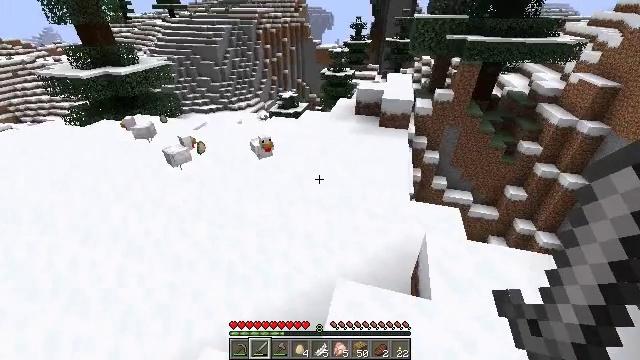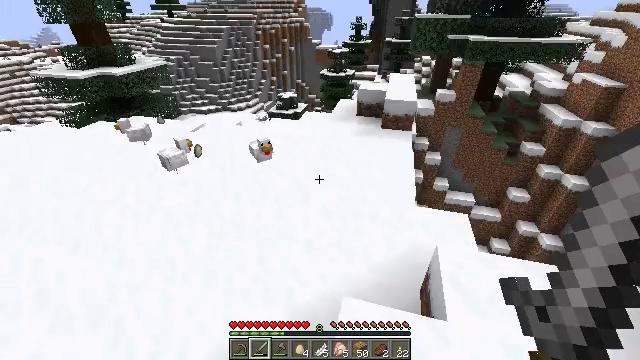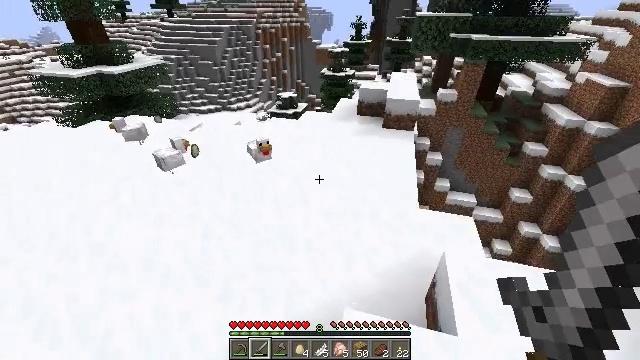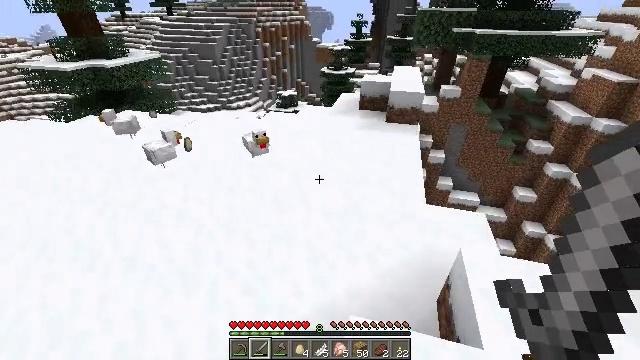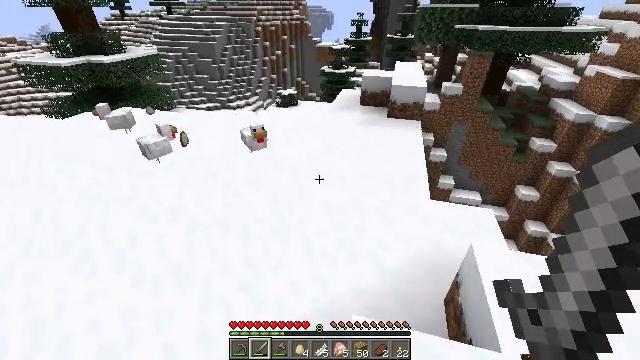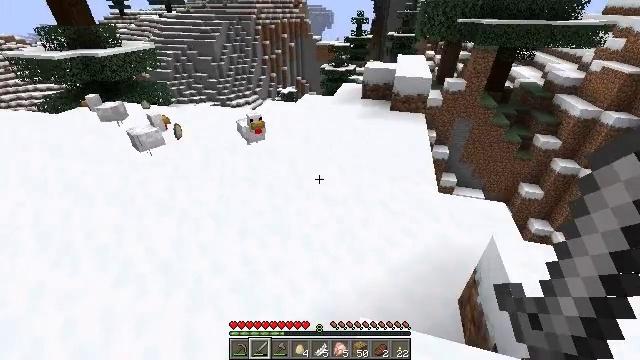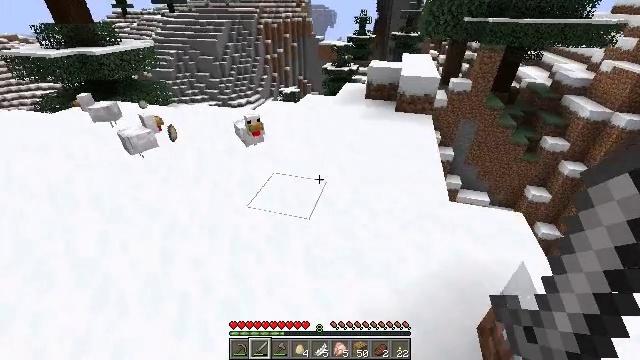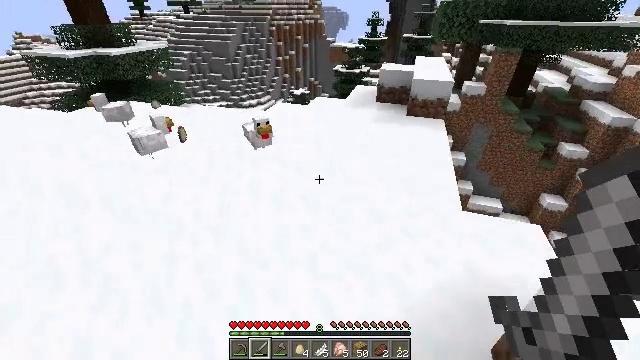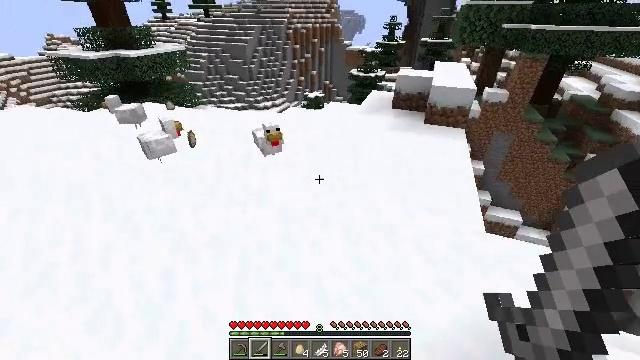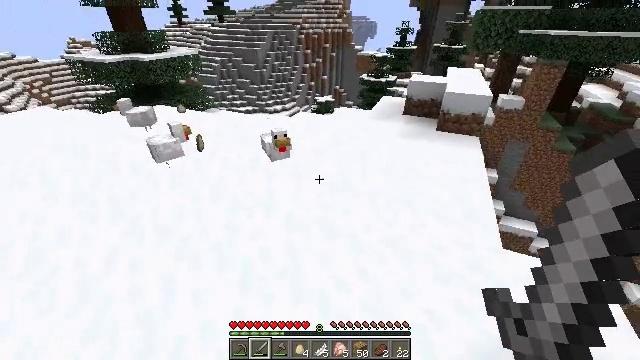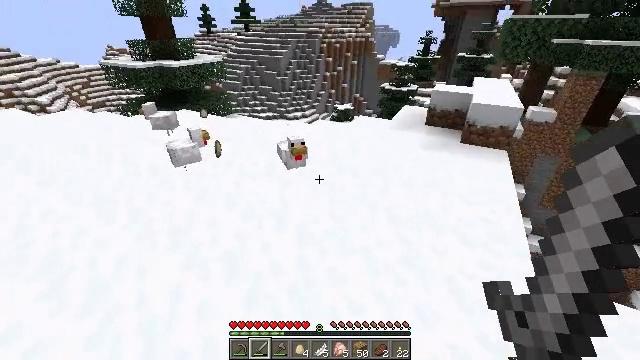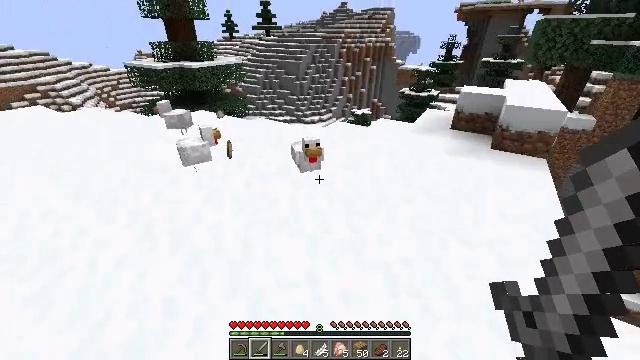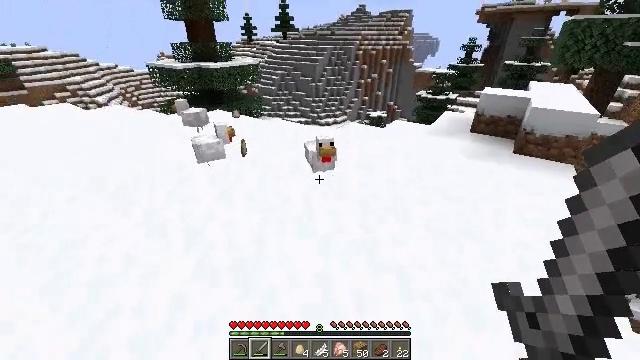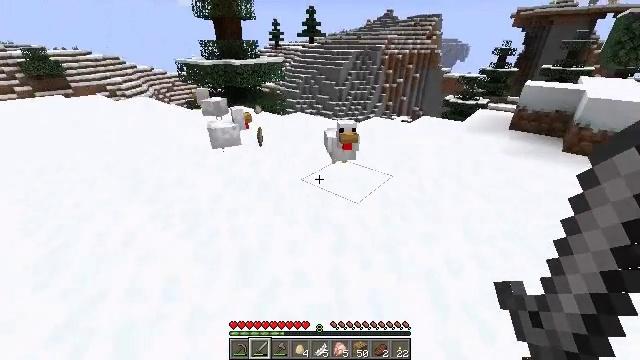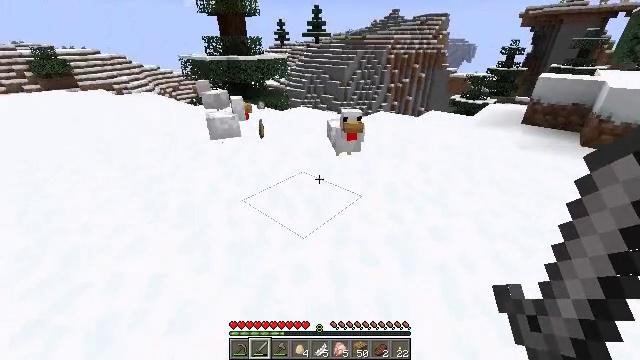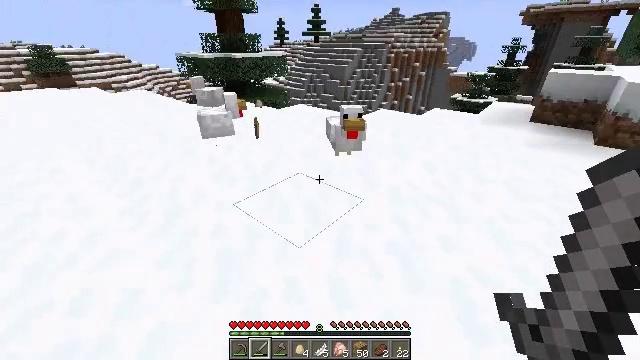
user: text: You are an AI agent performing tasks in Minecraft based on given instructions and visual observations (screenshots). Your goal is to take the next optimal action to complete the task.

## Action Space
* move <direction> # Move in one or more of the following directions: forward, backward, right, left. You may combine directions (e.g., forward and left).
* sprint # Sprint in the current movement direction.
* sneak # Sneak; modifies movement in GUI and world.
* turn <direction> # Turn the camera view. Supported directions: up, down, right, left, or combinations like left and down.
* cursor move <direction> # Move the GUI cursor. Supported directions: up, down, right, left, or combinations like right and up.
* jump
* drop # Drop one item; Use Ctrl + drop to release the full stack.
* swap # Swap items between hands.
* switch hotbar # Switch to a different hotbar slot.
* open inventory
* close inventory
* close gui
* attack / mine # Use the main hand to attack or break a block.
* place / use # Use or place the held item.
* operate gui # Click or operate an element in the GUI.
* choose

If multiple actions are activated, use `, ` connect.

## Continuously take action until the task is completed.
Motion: motion action
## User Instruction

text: Combat the chicken.
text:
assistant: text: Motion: move forward
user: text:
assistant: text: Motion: move forward
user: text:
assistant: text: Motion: move forward
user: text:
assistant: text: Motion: move forward
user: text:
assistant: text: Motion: move forward
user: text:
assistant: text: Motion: move forward
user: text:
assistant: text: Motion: move forward, turn left
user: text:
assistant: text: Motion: move forward, turn left
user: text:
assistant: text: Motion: move forward, turn left
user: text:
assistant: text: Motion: move forward, turn left and up
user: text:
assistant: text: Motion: move forward, turn left and up
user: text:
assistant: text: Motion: move forward, turn left
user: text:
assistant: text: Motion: move forward, turn left and up
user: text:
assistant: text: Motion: move forward, turn left
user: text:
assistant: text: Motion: move forward
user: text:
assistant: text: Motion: move forward
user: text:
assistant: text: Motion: move forward
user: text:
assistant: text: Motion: move forward, turn right
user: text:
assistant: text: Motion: move forward, turn right and down
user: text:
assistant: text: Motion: move forward
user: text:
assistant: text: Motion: move forward, attack / mine
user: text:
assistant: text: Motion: turn down, attack / mine
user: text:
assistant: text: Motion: turn down, attack / mine
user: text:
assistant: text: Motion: turn down
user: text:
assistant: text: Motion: no_op
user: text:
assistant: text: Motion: no_op
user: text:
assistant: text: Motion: no_op
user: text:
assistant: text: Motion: no_op
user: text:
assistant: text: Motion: no_op
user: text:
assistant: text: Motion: no_op